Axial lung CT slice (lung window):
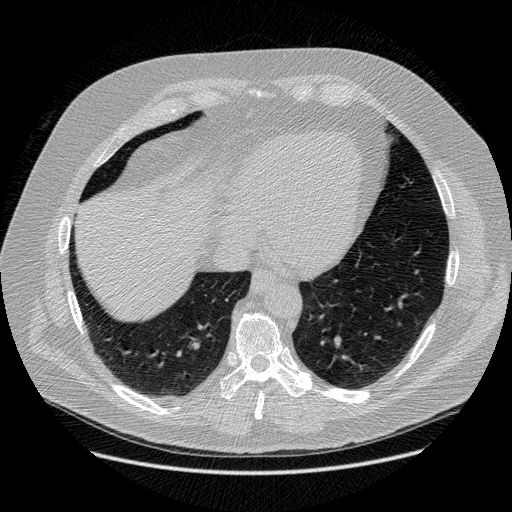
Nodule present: no